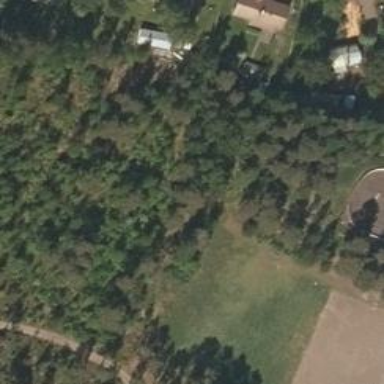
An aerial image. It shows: Disc golf hole.